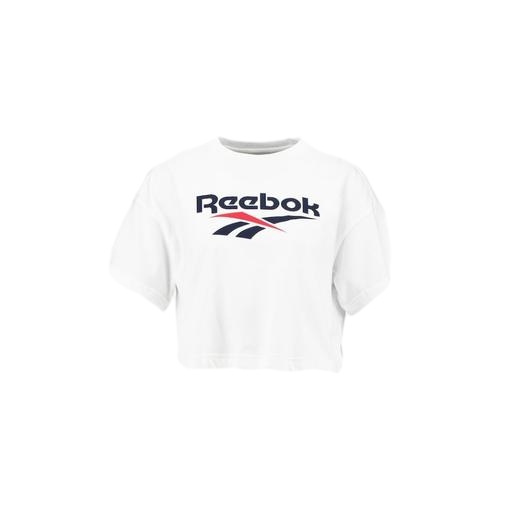
graphic t-shirt, crop tee, graphic tee, white background